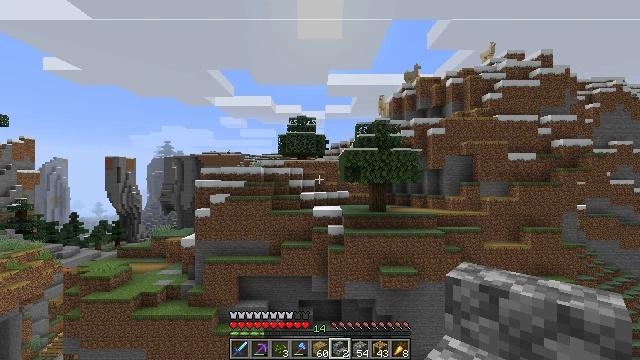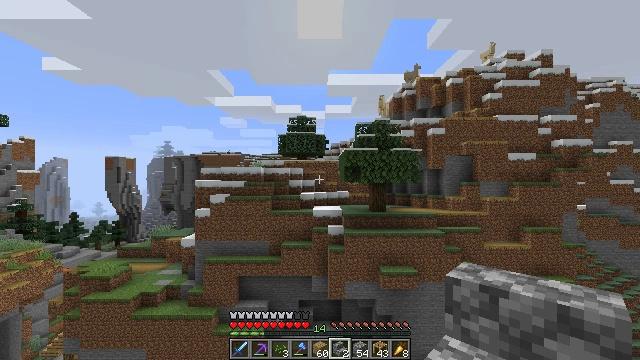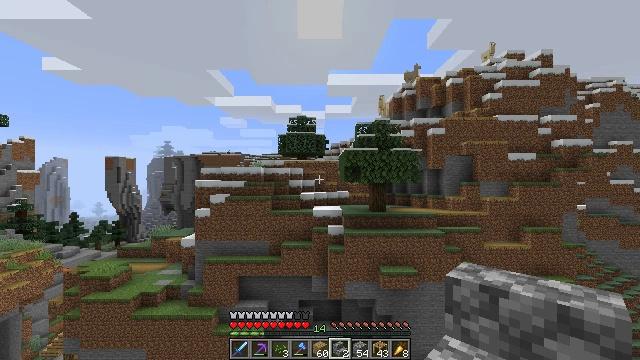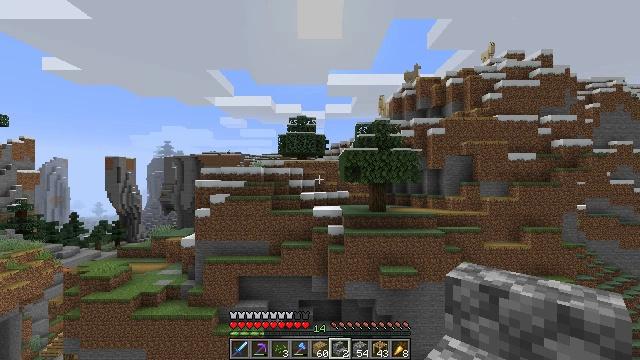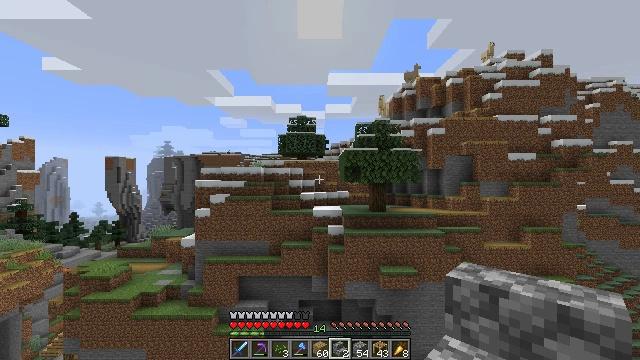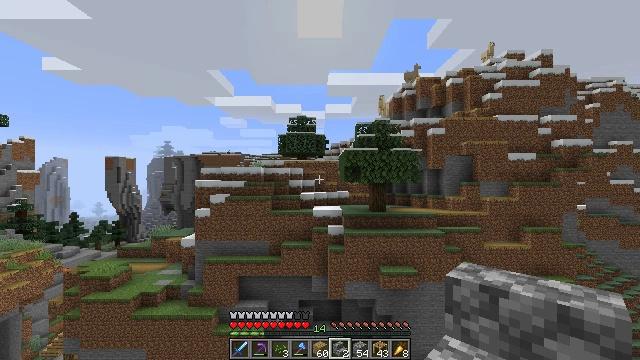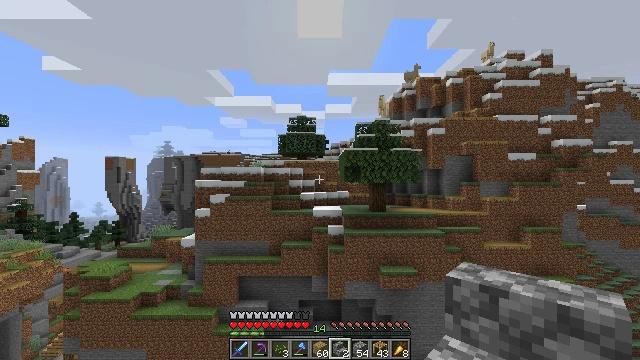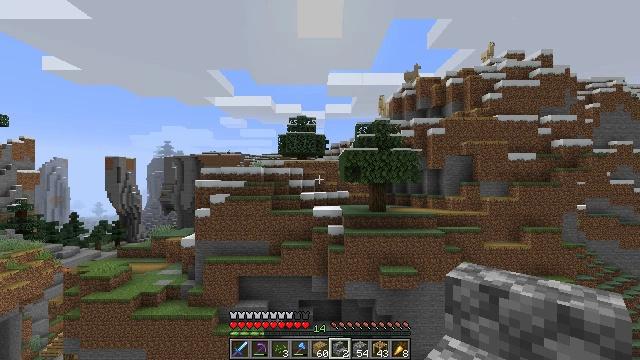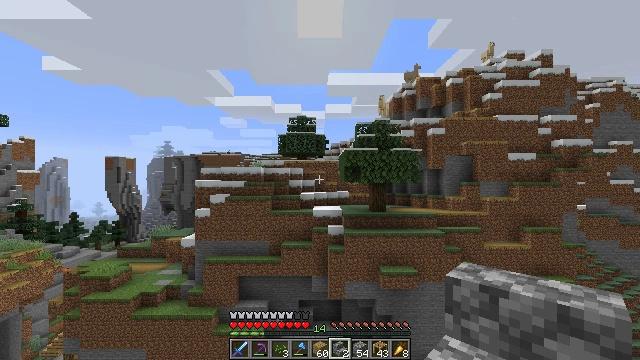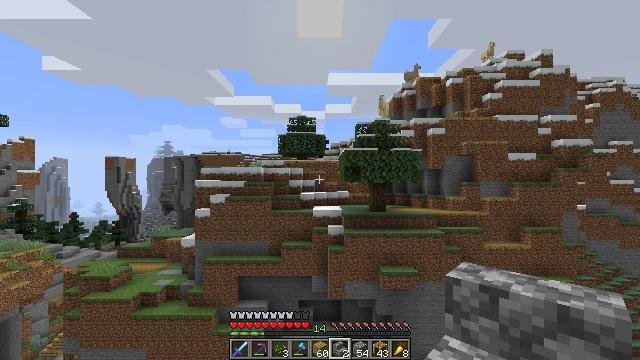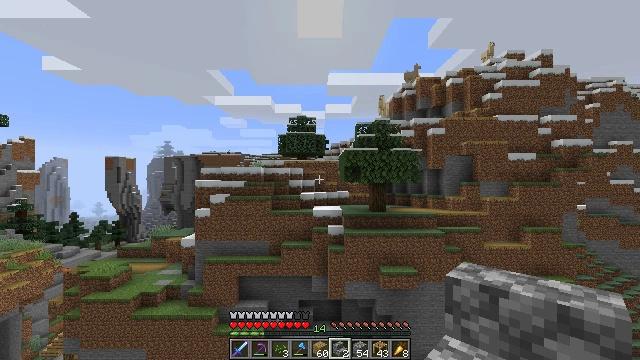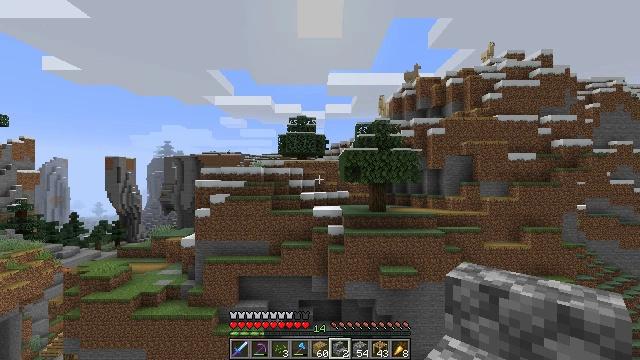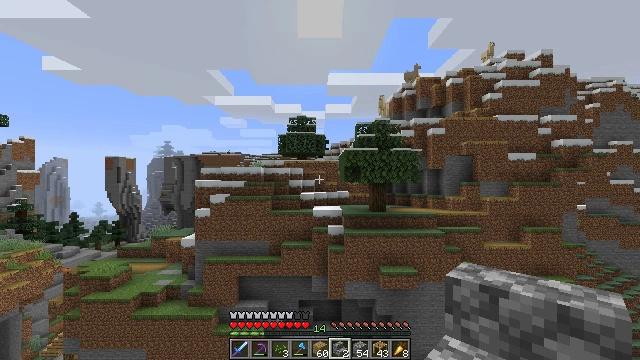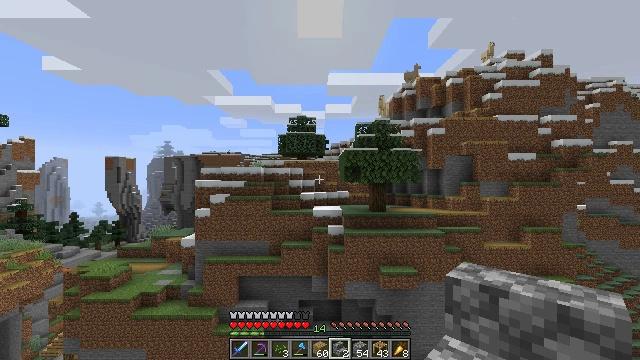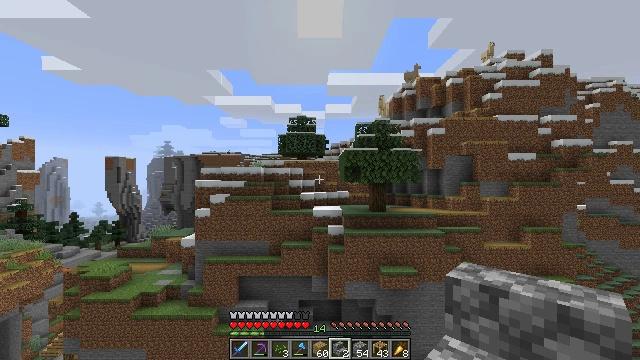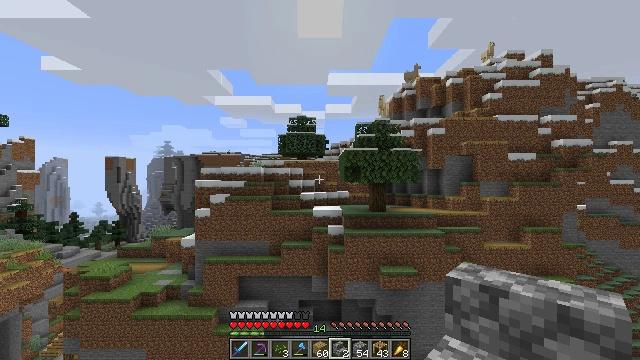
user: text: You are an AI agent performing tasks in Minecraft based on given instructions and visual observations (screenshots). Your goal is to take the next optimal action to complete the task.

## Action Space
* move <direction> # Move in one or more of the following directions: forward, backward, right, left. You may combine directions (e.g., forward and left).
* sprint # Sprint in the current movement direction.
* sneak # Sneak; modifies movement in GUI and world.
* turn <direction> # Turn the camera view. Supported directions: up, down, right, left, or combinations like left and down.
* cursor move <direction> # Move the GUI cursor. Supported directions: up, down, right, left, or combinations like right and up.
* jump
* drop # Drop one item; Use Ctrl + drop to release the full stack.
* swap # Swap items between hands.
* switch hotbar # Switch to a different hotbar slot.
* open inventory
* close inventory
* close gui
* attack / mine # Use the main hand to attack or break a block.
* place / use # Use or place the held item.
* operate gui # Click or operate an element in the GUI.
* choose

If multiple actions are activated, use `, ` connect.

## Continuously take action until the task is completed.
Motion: motion action
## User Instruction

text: Break the scaffolding for reuse.
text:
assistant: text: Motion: no_op
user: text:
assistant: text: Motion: no_op
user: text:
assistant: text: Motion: no_op
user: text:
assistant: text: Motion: no_op
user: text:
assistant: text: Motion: no_op
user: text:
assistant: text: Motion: no_op
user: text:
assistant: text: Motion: no_op
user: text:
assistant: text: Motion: no_op
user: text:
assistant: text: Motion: no_op
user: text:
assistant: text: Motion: no_op
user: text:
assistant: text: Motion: no_op
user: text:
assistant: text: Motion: no_op
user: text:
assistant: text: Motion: no_op
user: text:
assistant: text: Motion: no_op
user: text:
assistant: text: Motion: no_op
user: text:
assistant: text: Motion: no_op
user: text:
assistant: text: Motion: no_op
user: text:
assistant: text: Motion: no_op
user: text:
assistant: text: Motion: no_op
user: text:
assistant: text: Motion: no_op
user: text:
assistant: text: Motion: no_op
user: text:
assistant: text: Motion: no_op
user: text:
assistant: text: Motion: no_op
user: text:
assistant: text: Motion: no_op
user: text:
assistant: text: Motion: no_op
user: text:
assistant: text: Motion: no_op
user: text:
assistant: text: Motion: no_op
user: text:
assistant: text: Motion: no_op
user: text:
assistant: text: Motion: no_op
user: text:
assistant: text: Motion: no_op